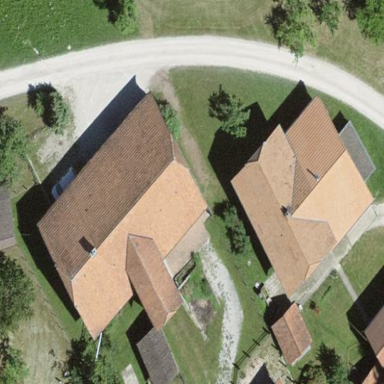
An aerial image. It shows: Farm building.